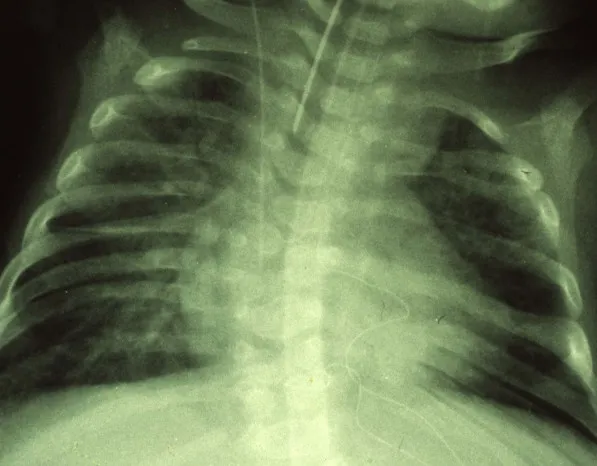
Chest x-ray of case 3 who died of Fallot's tetralogy. The picture exhibits vertebral and rib malformations and fusions along with thoracic scoliosis.
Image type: radiology (x_ray)